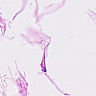
Metastatic tissue present: no